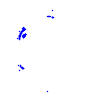
Particle: pion